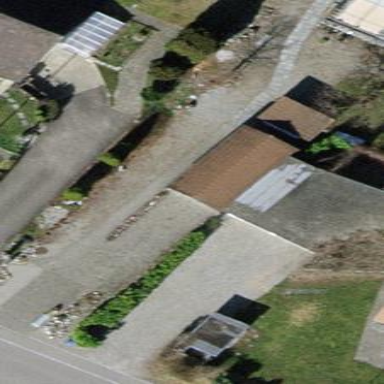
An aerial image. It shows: Garage building.